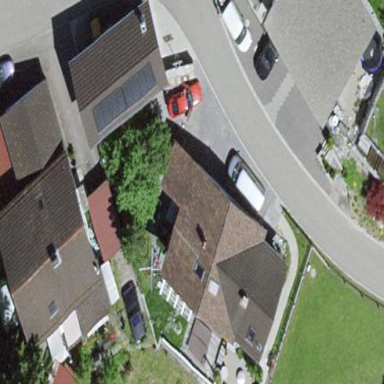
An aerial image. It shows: Detached building.